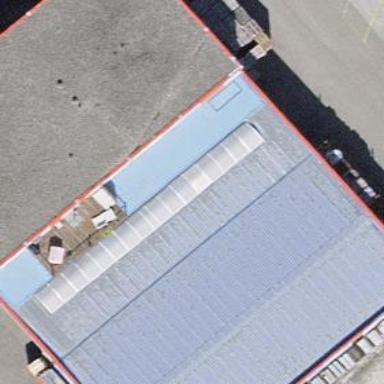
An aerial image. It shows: Industrial building.